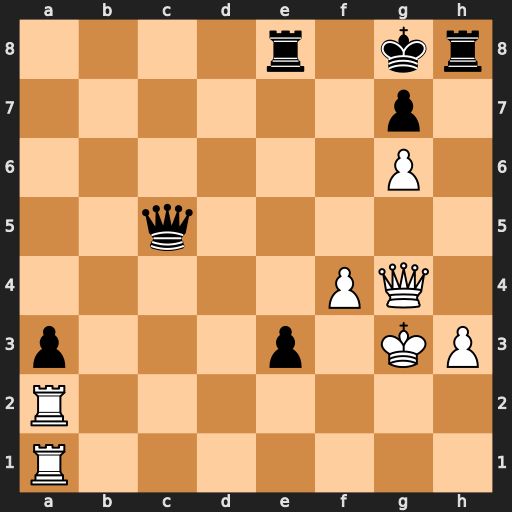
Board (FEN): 4r1kr/6p1/6P1/2q5/5PQ1/p3p1KP/R7/R7
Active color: w
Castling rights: -
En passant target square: -
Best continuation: Qd7 Qe7 Qxe7